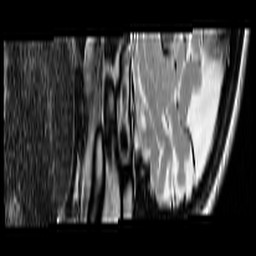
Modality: T2w
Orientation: sagittal
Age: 22
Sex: female
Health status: ill
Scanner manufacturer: siemens
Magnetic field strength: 3 T
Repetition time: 5 s
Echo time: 0.085 s